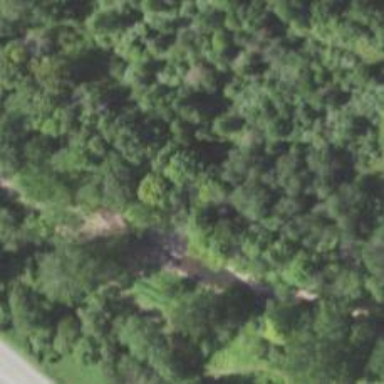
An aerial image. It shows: Abandoned railway.